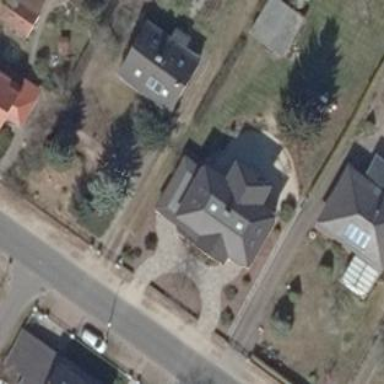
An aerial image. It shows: Detached building with quadruple saltbox roof shape.